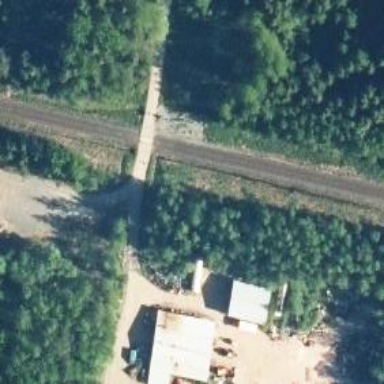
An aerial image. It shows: Level crossing with lights and saltire.